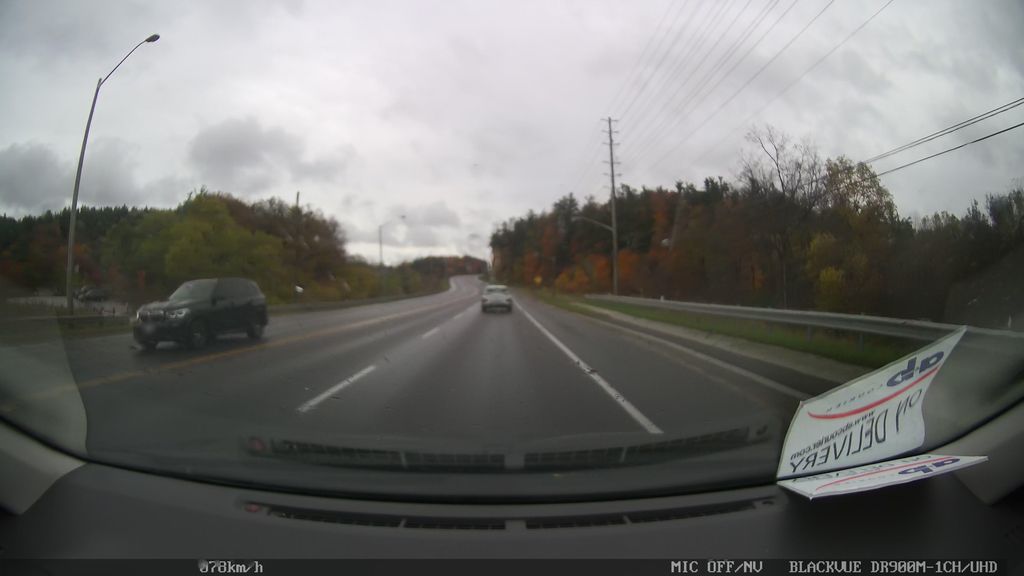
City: toronto